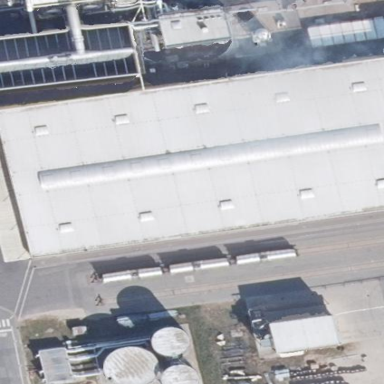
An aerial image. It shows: Industrial building.